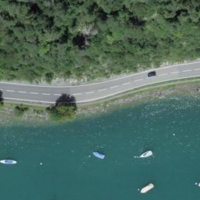
EUNIS habitat code: 14
Species observed at this site:
Geranium sanguineum